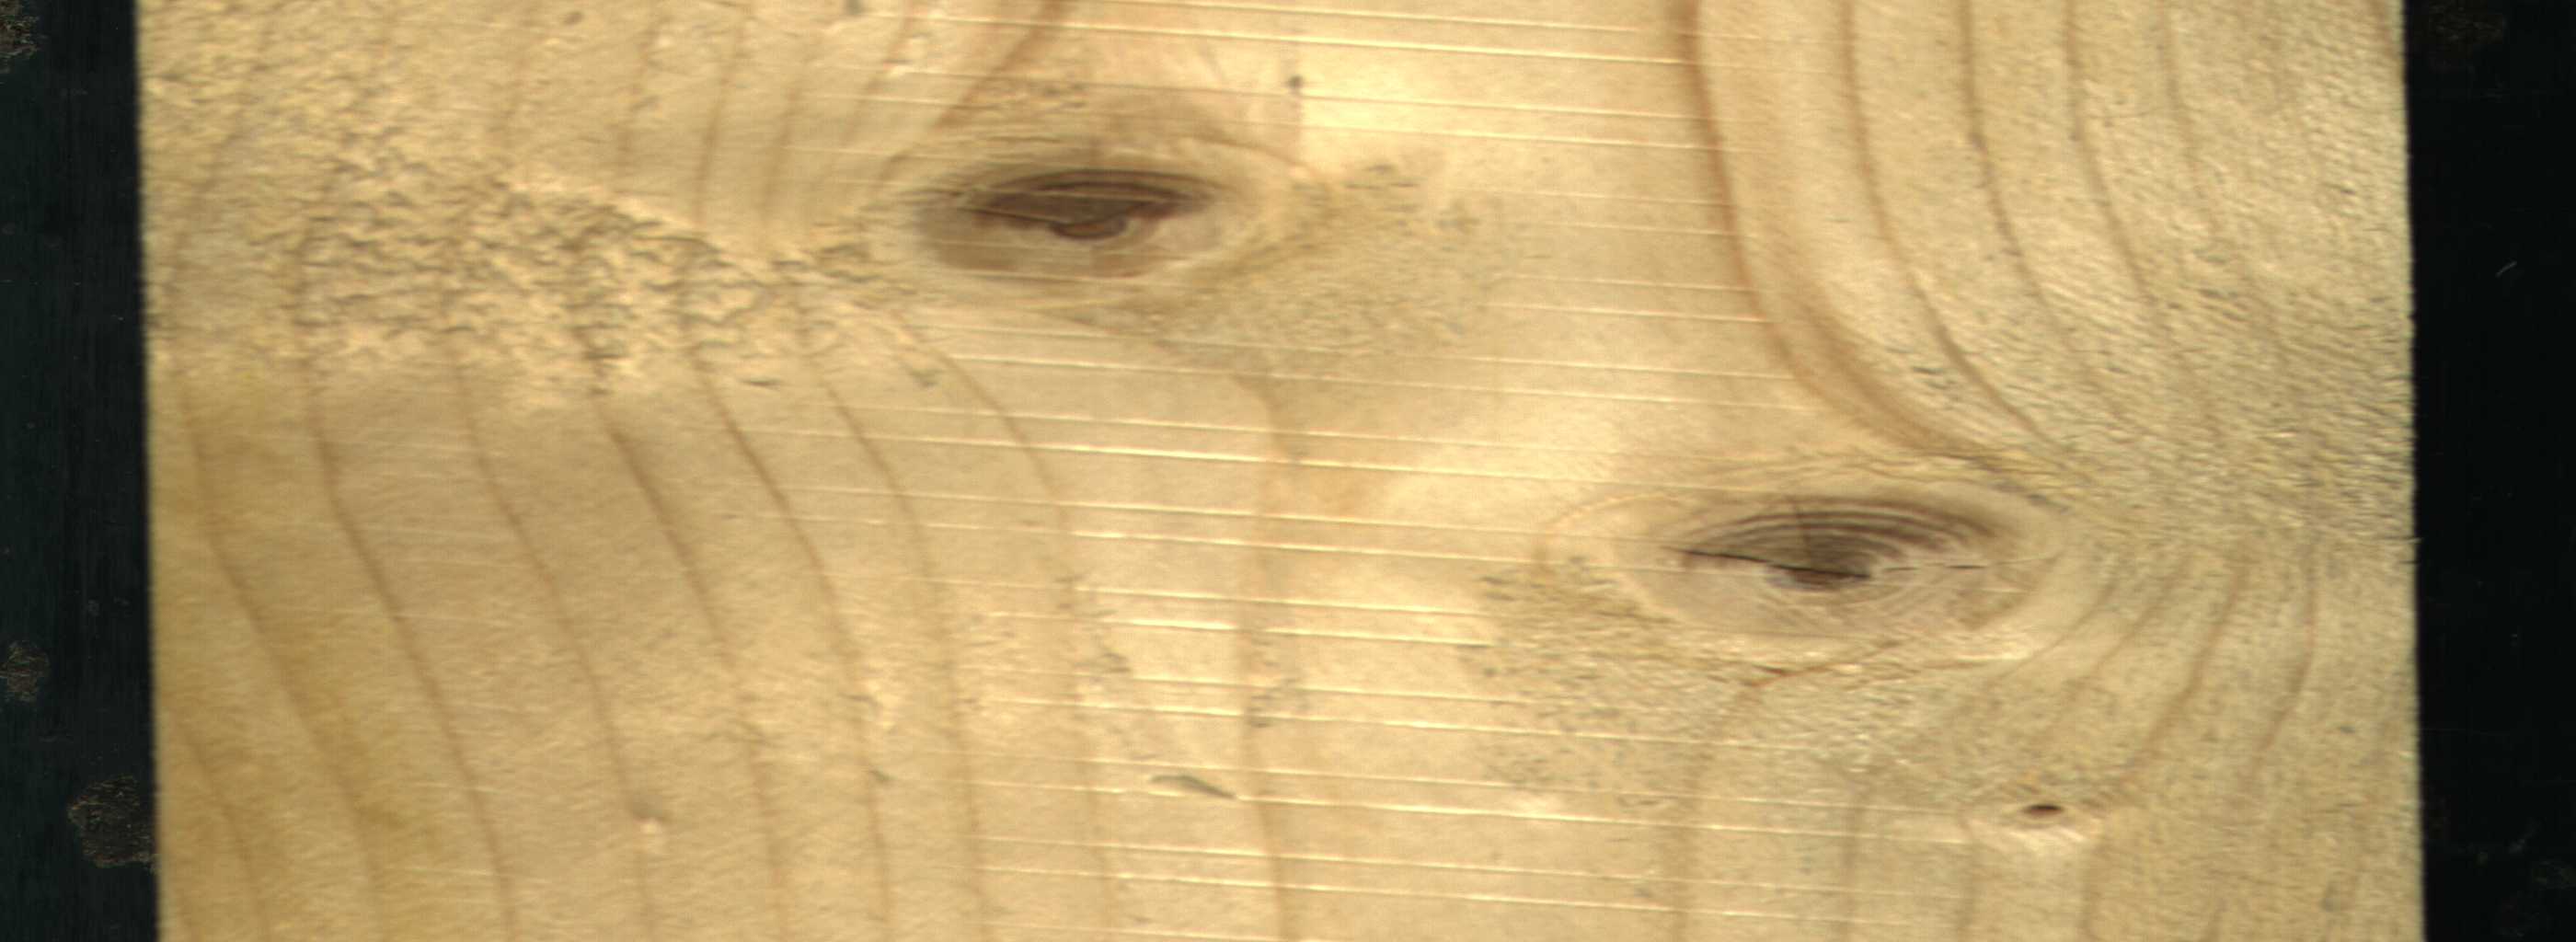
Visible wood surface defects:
knot_with_crack
Live_Knot
Live_Knot